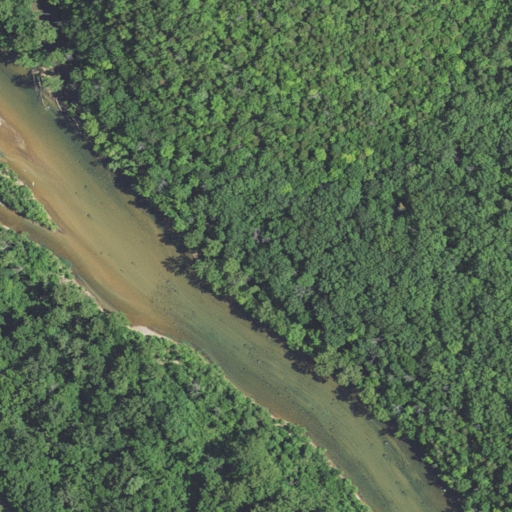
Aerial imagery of valley in Missouri named Little Booming Shoal Hollow containing deciduous forest, open water, mixed forest, woody wetlands, herbaceous wetlands, and pasture